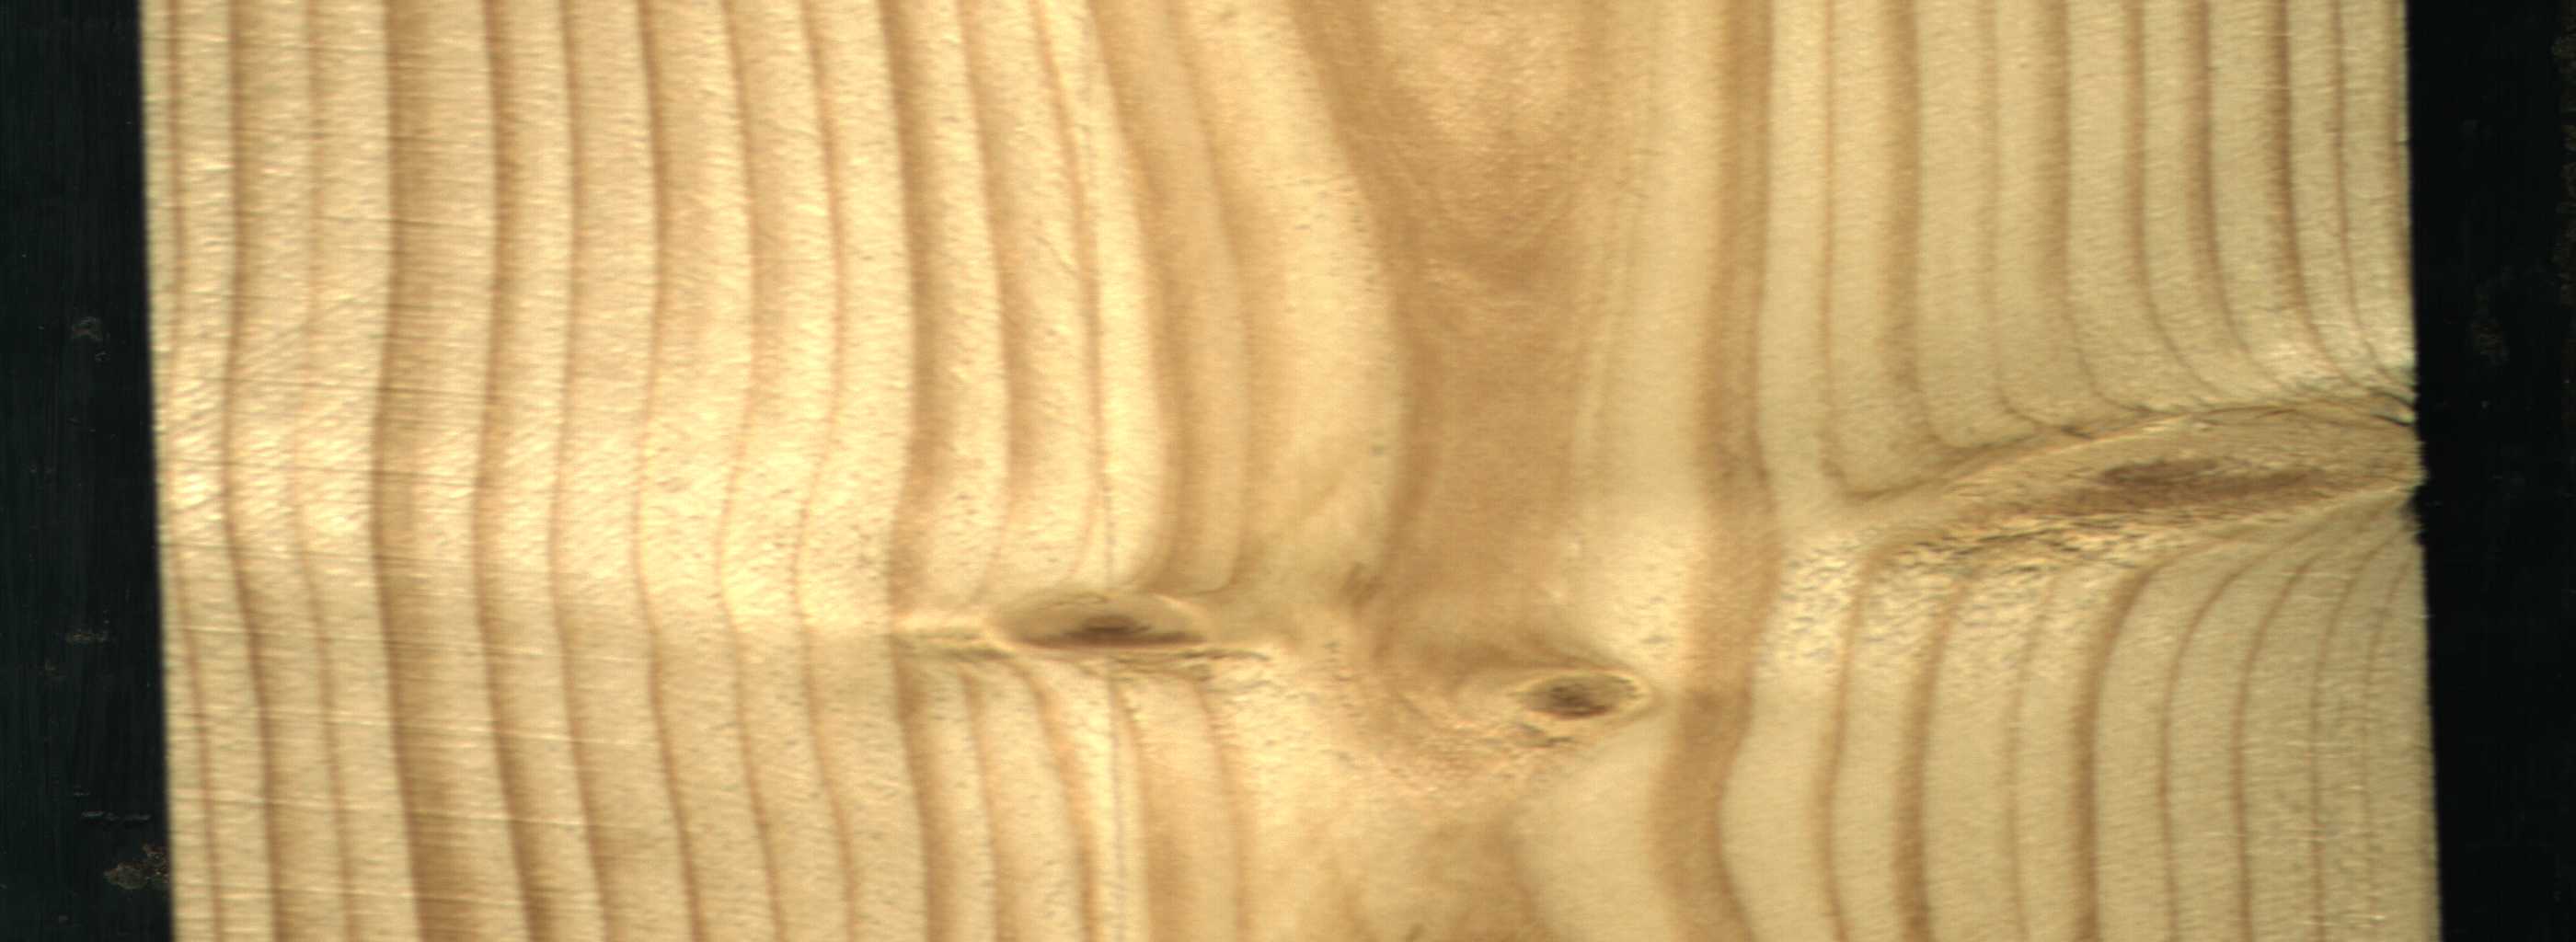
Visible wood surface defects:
Live_Knot
Live_Knot
Live_Knot